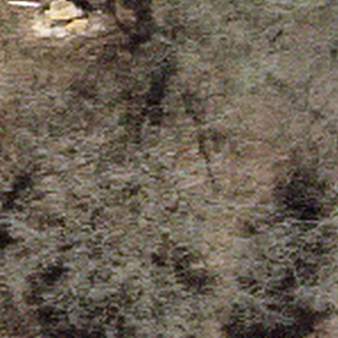
Label: other